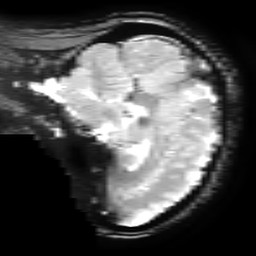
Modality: T2starw
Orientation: sagittal
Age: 23
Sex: female
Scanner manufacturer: ge
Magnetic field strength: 3 T
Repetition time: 0.65 s
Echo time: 0.02 s